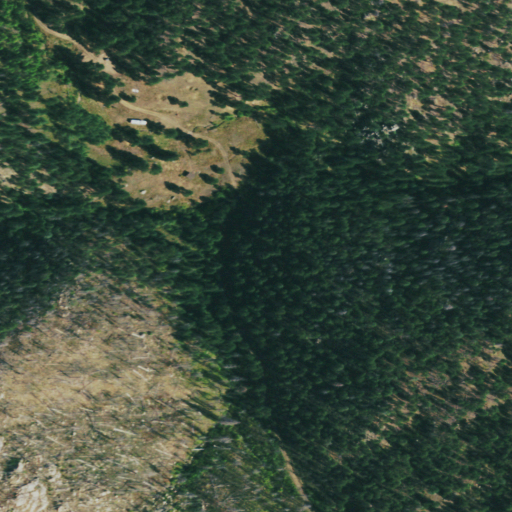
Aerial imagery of valley in Colorado named Blackhurst Gulch containing evergreen forest, shrub, woody wetlands, and grassland